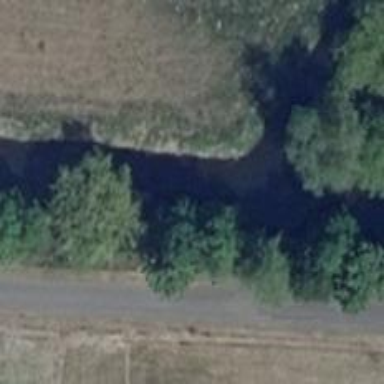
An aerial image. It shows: Row of deciduous broadleaved trees.